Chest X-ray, PA view. Patient: 46 years old, sex F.
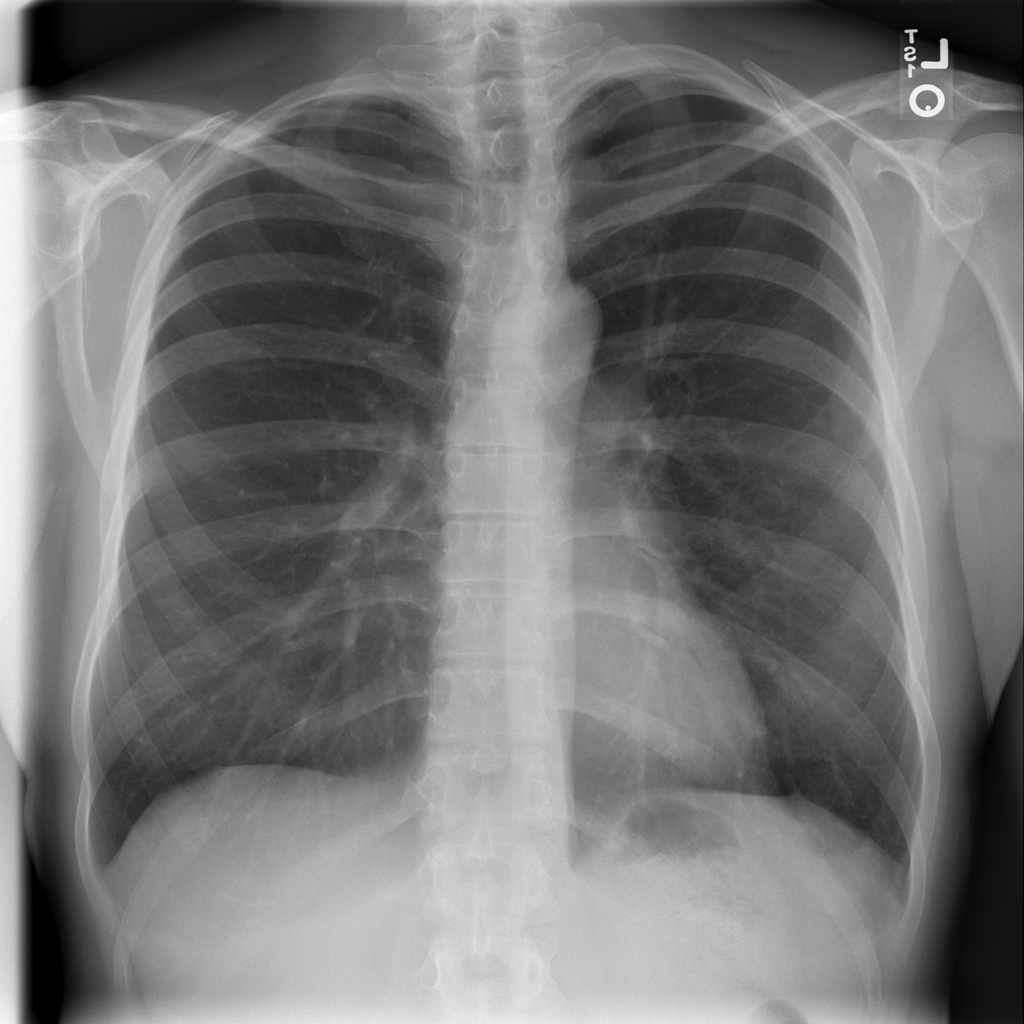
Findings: No Finding